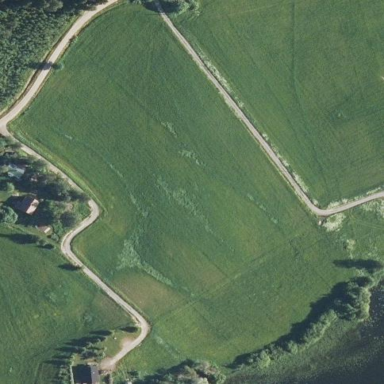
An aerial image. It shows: Picturesque farmland scene.